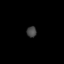
Tissue: lung
Cell type: Endothelial cells
Senescence score: 0.5633
Nuclear area (px): 105
Mean DAPI intensity: 68.41